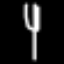
Label: fork